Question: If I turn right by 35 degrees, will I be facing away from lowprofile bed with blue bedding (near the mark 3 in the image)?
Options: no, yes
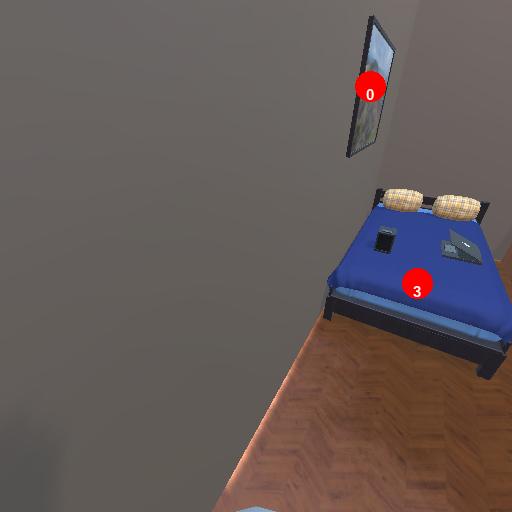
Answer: no